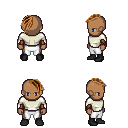
a pixel art fantasy rpg character, male body template, human, dark skin, white long-sleeve shirt, white pants, brown long mohawk hairstyle, cloth bracers, black shoes, four views (front, back, left, right), 2x2 character sprite sheet, small pixel art, hard edges, no anti-aliasing